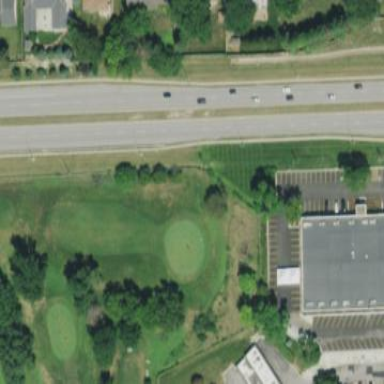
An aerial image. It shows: Rough area on grassy golf course.